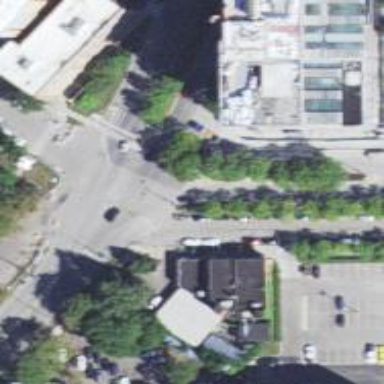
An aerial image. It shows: Footway that serves as traffic island.